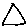
Label: triangle